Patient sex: M
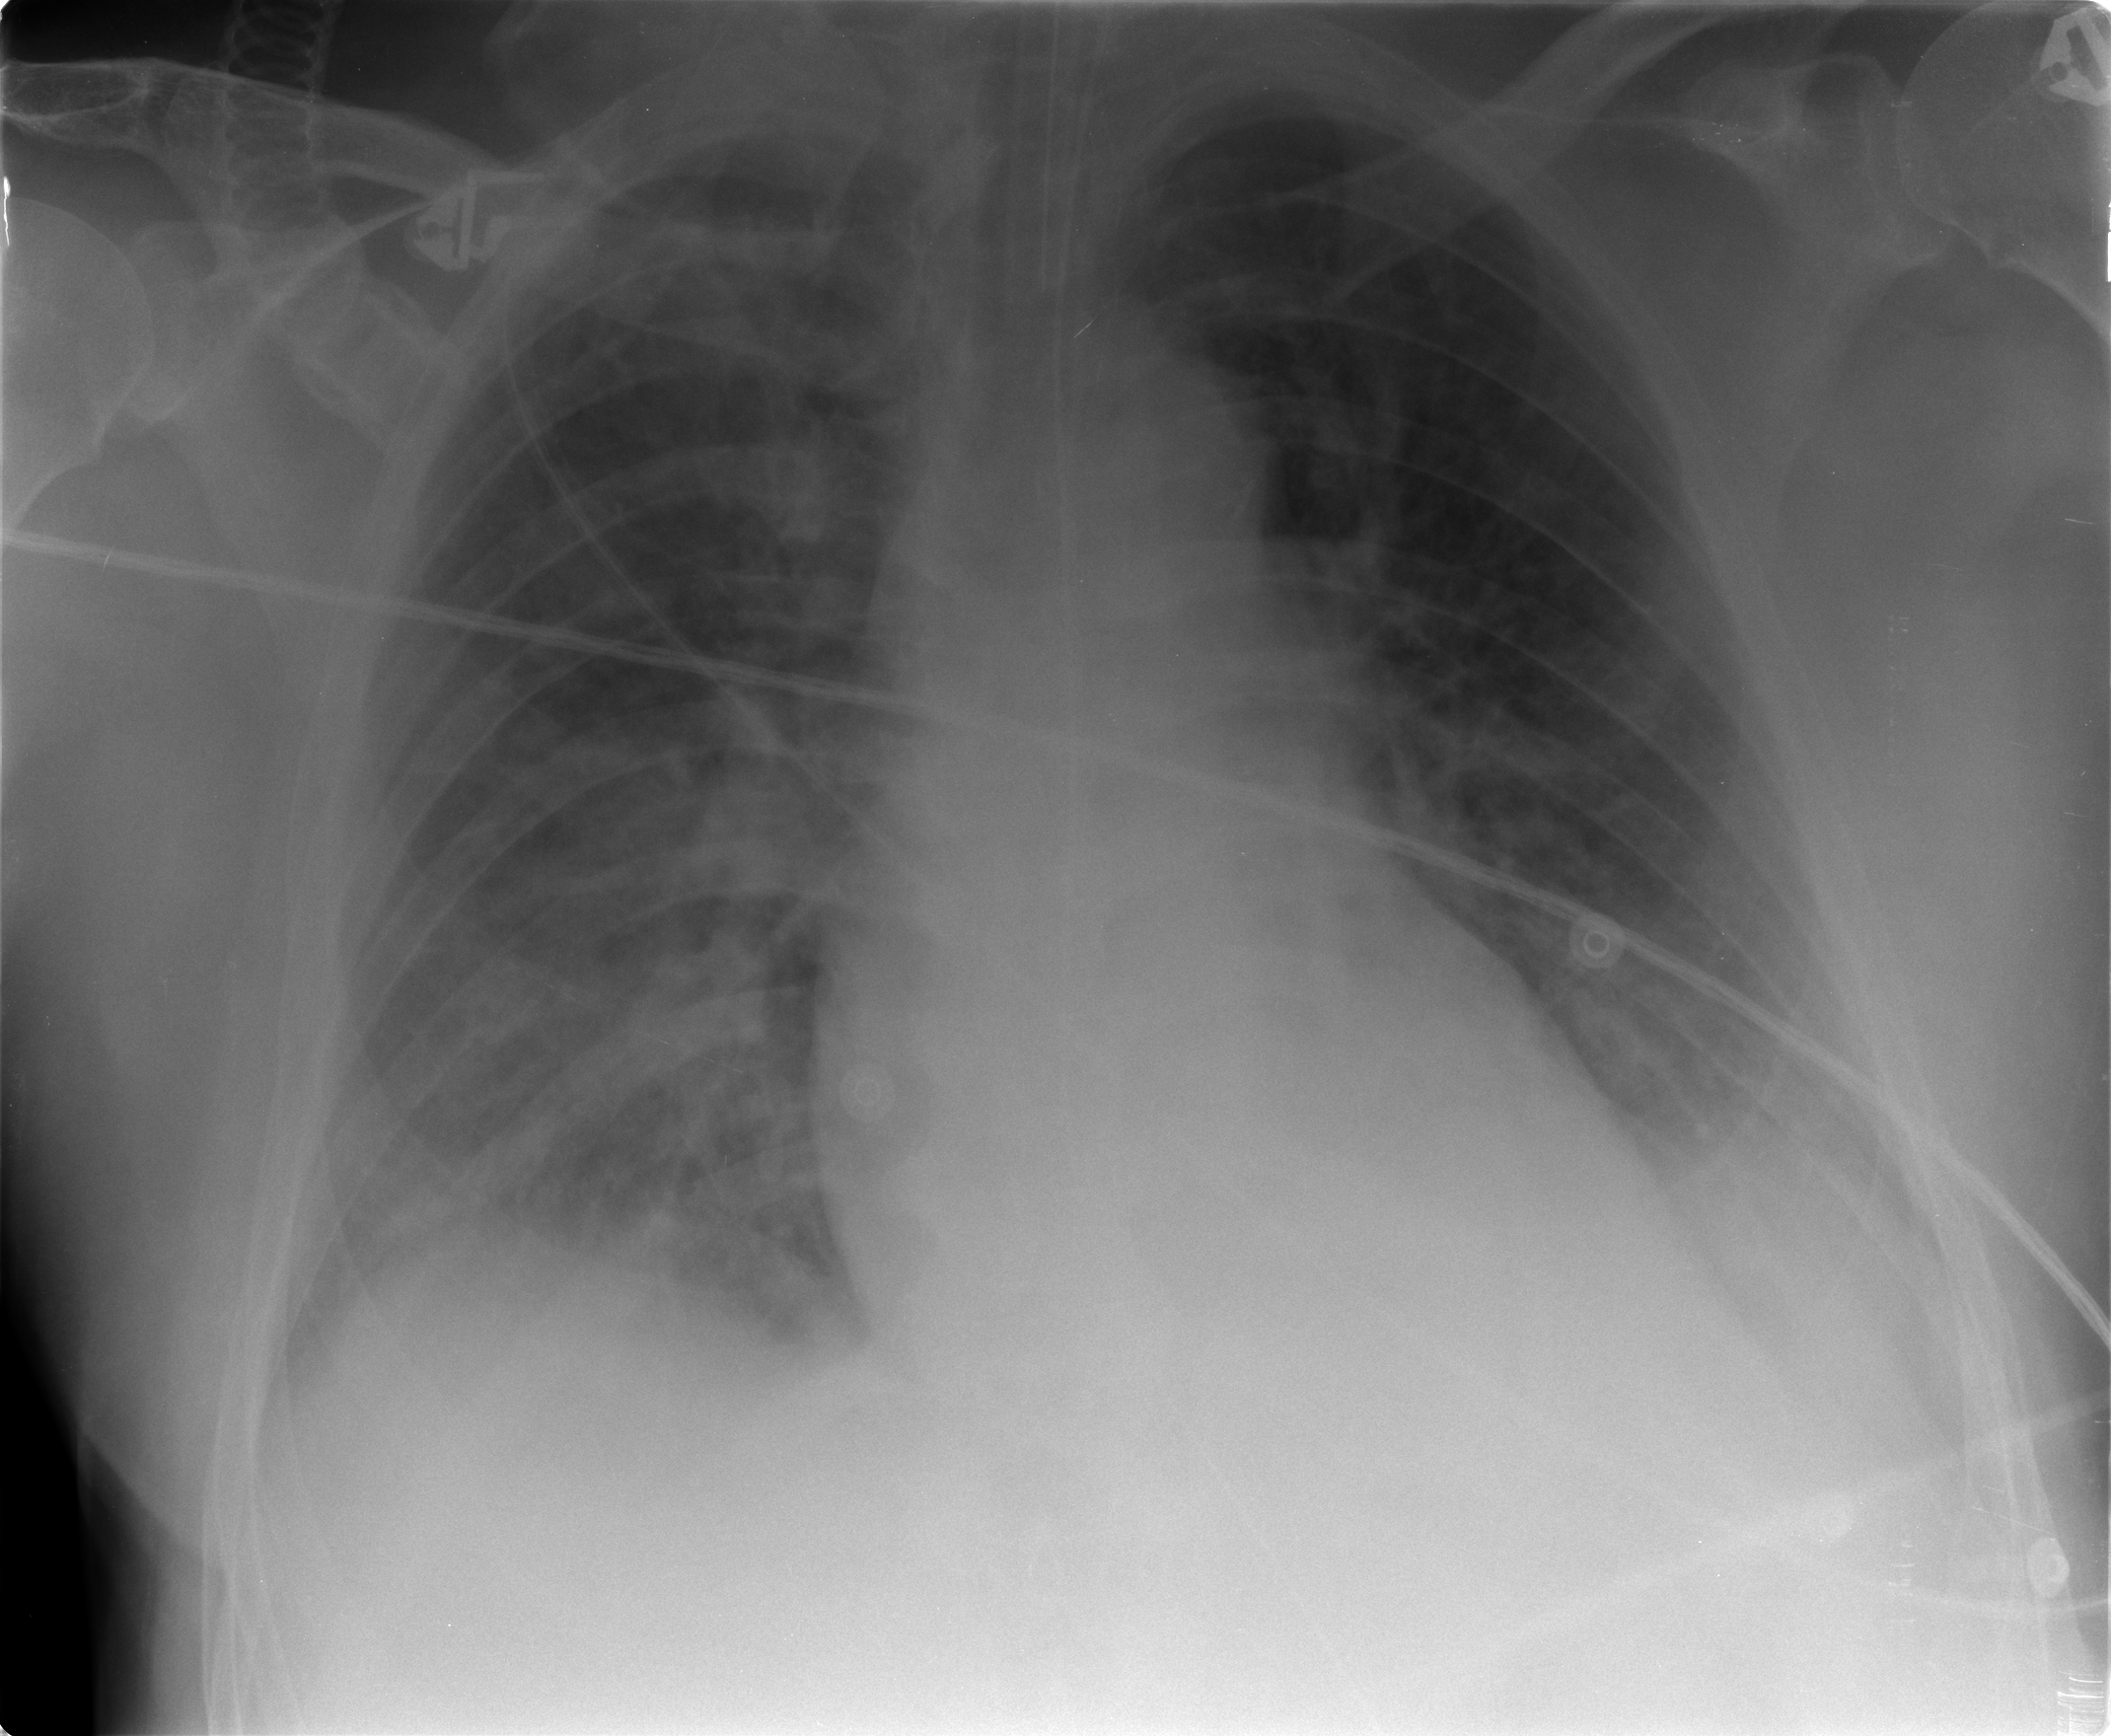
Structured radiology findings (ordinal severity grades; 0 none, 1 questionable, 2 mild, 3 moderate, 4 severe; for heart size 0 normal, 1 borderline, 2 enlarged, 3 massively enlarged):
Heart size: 0
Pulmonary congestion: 2
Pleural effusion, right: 2
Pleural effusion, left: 2
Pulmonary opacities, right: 3
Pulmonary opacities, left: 2
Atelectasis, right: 2
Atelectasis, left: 2